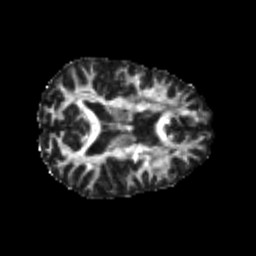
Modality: FA
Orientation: axial
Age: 25
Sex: female
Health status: healthy
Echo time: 0.074 s